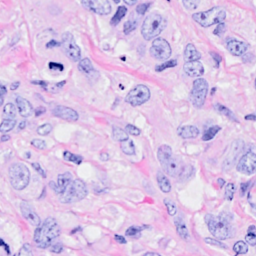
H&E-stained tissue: Breast